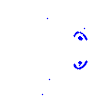
Particle: pion